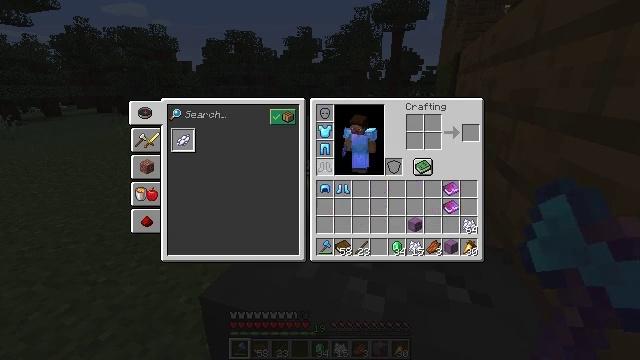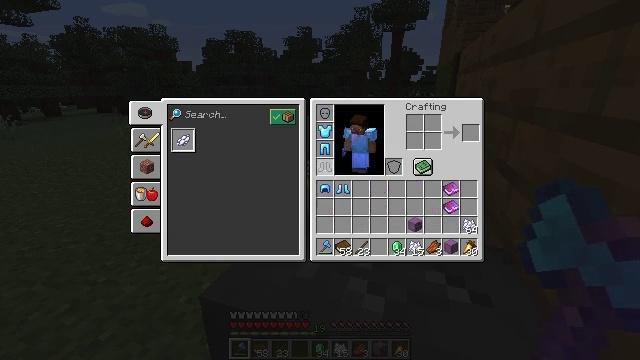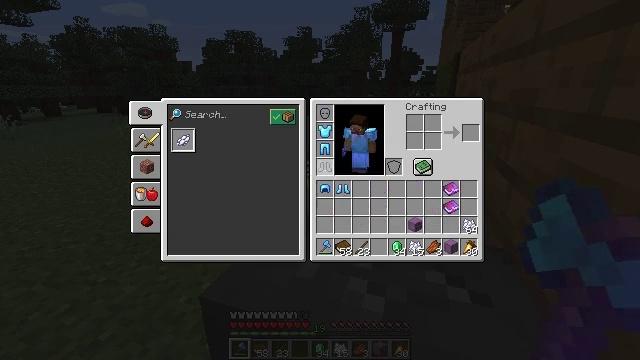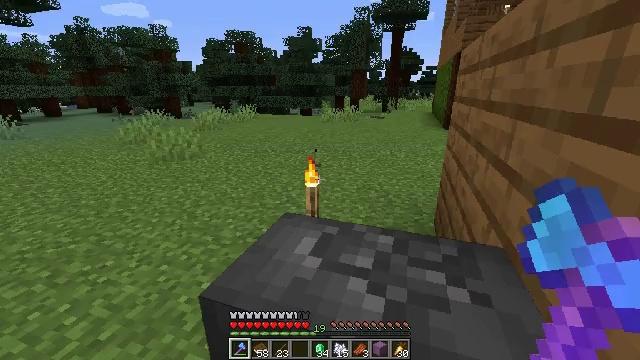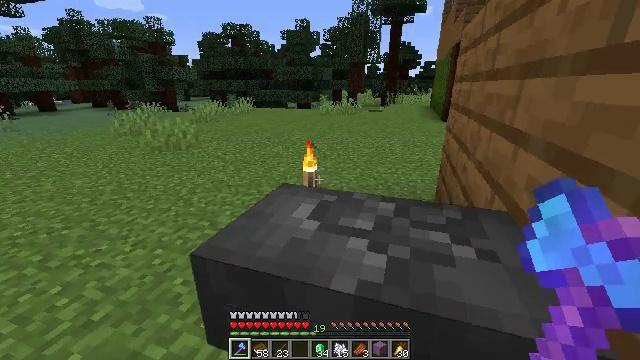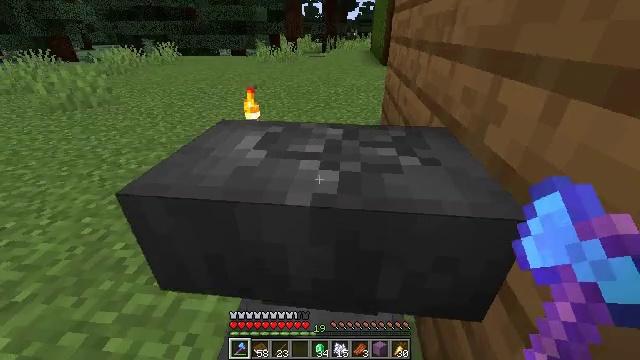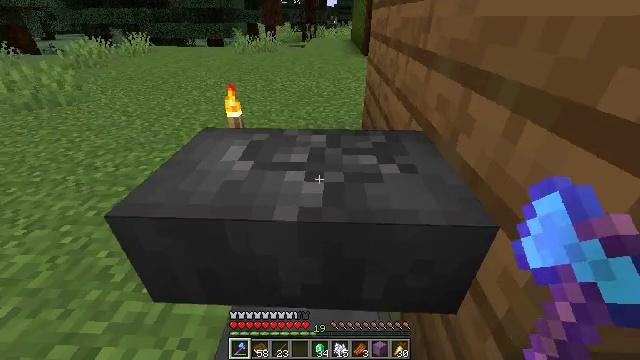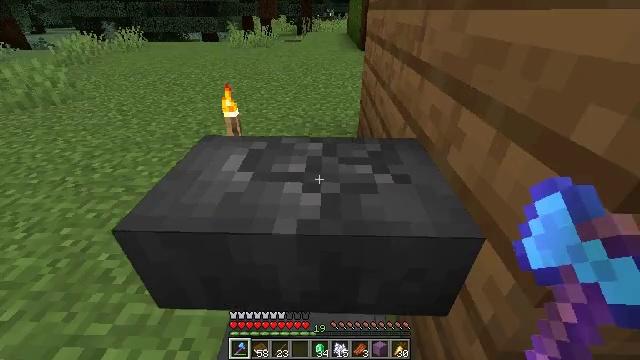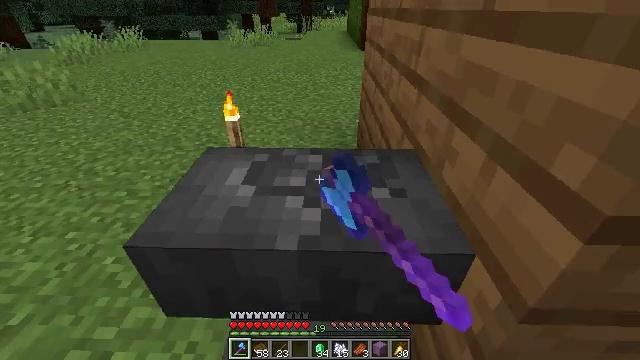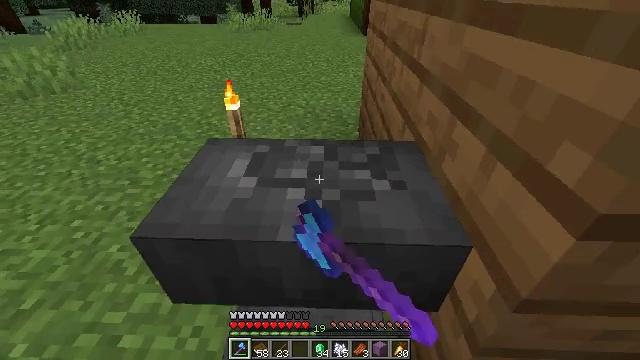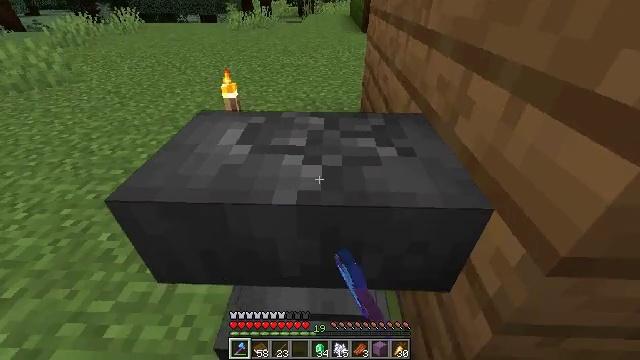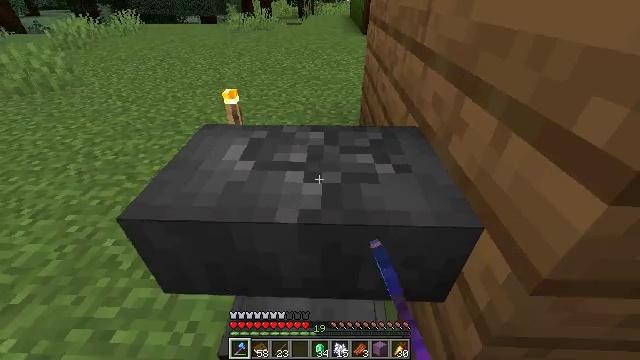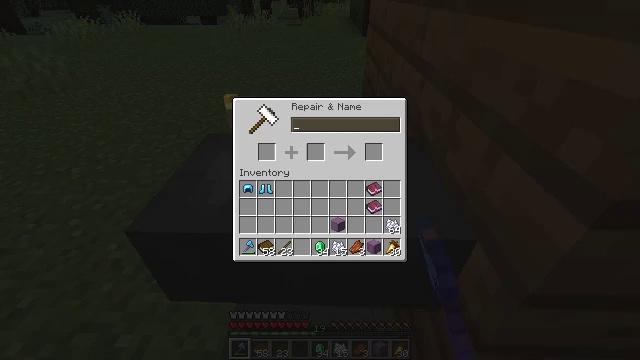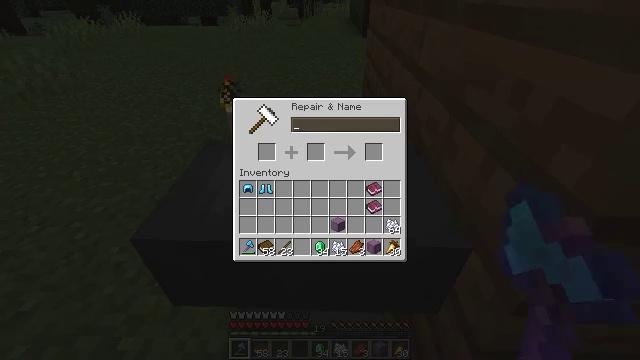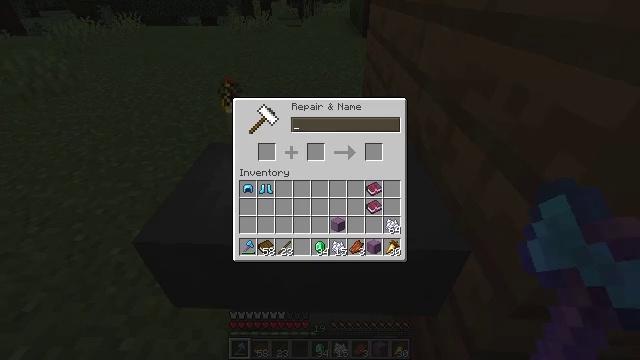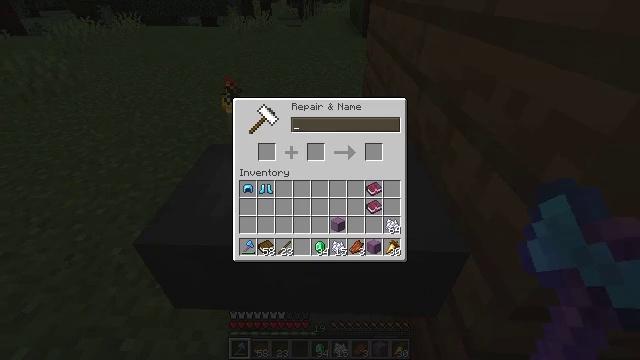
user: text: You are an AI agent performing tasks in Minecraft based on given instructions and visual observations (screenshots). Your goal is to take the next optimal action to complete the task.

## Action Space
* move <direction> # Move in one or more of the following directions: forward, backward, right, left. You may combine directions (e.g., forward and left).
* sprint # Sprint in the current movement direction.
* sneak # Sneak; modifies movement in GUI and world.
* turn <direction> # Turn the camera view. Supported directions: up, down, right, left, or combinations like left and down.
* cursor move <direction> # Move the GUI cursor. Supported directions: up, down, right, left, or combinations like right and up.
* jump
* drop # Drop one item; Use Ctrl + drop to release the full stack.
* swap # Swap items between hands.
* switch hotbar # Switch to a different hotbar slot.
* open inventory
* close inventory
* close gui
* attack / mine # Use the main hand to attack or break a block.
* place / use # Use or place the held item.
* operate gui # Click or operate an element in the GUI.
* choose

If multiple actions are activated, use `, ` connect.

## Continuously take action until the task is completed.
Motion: motion action
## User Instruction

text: Enchant a book to create an enchanted book.
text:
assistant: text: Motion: sneak, operate gui
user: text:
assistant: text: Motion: sneak
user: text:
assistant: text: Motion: sneak, close inventory
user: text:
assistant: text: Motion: sneak, close inventory
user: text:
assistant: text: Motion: turn right and down, close inventory
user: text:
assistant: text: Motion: turn right and down
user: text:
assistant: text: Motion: turn down, use / place
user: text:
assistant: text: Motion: use / place
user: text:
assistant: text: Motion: turn down, use / place
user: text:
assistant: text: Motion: no_op
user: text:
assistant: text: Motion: no_op
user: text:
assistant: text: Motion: open gui
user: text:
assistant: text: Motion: cursor move right and up
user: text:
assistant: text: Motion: sneak
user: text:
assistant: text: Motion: sneak, cursor move left and down
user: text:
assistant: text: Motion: sneak, cursor move left
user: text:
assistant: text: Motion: sneak
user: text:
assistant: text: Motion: sneak
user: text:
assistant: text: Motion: sneak
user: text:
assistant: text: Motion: sneak
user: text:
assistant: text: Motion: sneak, cursor move left
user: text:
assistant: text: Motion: sneak
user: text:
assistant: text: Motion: sneak
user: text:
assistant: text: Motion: sneak
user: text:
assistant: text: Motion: sneak
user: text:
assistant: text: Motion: sneak, operate gui
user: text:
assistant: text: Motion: sneak, operate gui
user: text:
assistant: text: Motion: sneak, cursor move right
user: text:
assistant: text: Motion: sneak, cursor move right
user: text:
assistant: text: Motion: sneak, cursor move right